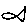
Label: fish